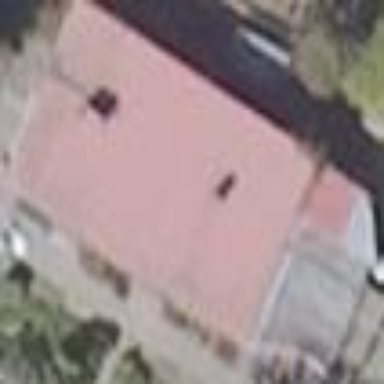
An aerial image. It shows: Garage building.